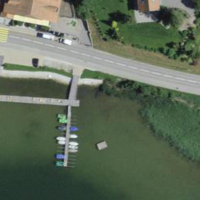
EUNIS habitat code: 14
Species observed at this site:
Lythrum salicaria
Caltha palustris
Petasites albus